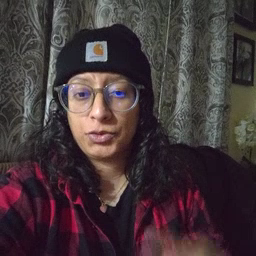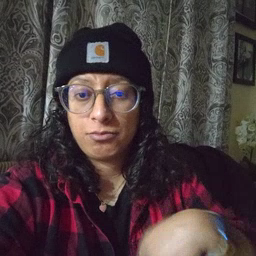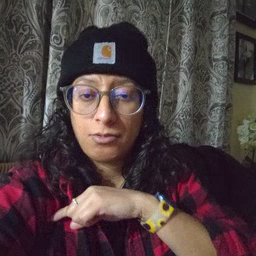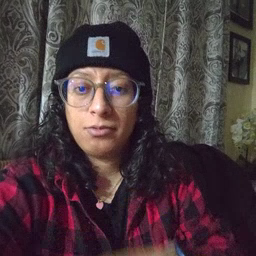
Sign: weus